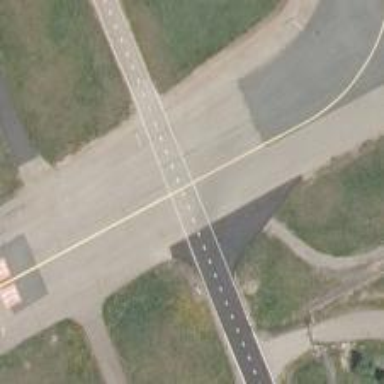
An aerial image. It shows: View of taxiway at the airport.